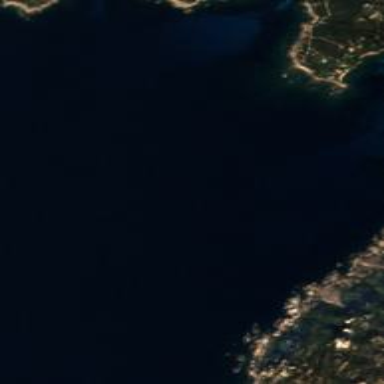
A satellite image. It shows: Beautiful bay with natural surroundings.